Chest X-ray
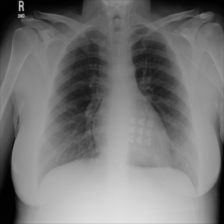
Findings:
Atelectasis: negative
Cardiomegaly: negative
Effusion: negative
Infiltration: negative
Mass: negative
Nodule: negative
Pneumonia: negative
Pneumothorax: negative
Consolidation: negative
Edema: negative
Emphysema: negative
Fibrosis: negative
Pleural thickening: negative
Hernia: negative